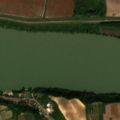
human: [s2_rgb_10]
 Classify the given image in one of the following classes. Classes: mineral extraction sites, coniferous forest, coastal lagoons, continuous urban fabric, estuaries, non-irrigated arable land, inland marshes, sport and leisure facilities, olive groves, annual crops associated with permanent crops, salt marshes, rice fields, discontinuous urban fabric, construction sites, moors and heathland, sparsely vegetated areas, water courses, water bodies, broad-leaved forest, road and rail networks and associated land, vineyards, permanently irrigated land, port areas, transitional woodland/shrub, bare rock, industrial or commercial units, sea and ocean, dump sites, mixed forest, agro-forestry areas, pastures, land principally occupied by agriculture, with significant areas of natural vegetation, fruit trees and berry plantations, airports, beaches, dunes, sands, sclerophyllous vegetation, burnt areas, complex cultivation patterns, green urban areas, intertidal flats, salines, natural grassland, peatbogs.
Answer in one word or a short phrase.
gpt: green urban areas, non-irrigated arable land, complex cultivation patterns, land principally occupied by agriculture, with significant areas of natural vegetation, broad-leaved forest, water courses